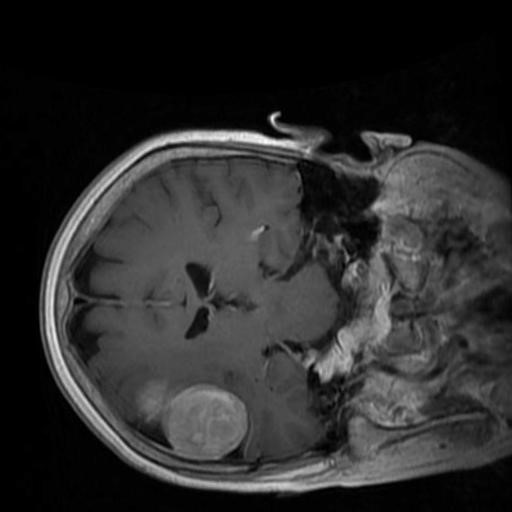
Label: brain_menin